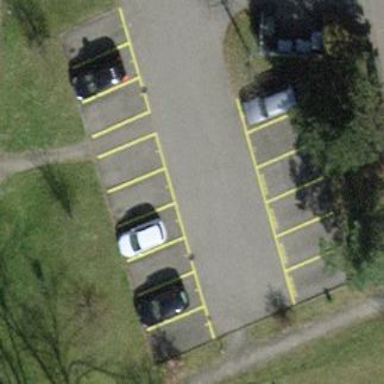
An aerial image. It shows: Parking area with surface.